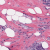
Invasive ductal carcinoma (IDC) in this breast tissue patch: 1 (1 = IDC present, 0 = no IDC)